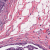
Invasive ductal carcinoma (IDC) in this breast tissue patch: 1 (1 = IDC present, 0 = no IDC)